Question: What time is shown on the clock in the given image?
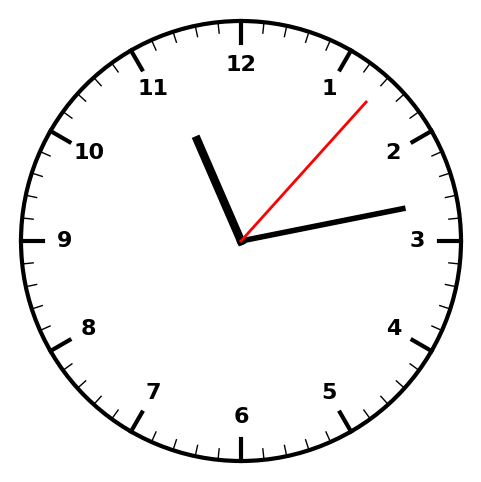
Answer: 11:13:07